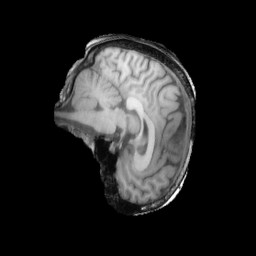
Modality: T1w
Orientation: sagittal
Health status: ill
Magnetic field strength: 3 T